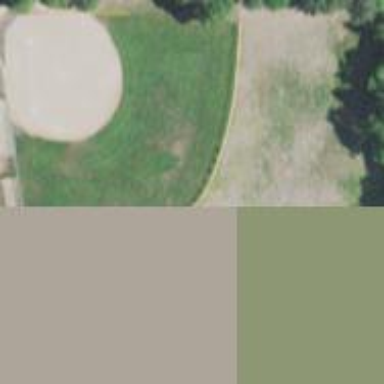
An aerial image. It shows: Baseball pitch for leisure land.